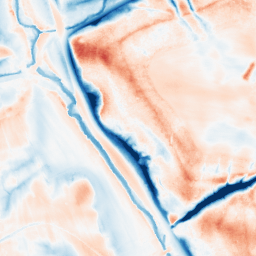
Category: classical
Decomposition family: gaussian
Decomposition parameters: sigma: 10
Upsampling method: lanczos
Upsampling parameters: scale: 2
Upsampling scale: 2